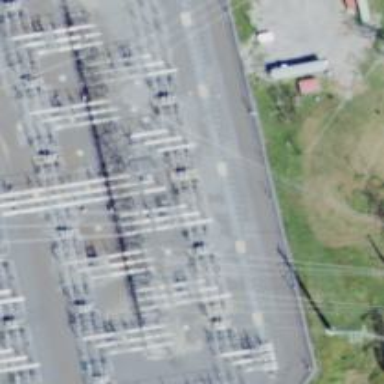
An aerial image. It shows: Switch for power supply.